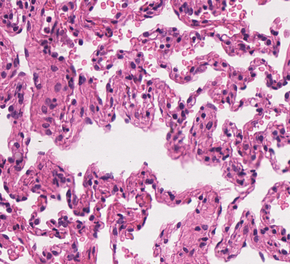
Tumor epithelial tissue: no
Tumor-associated stroma tissue: no
Normal tissue: yes